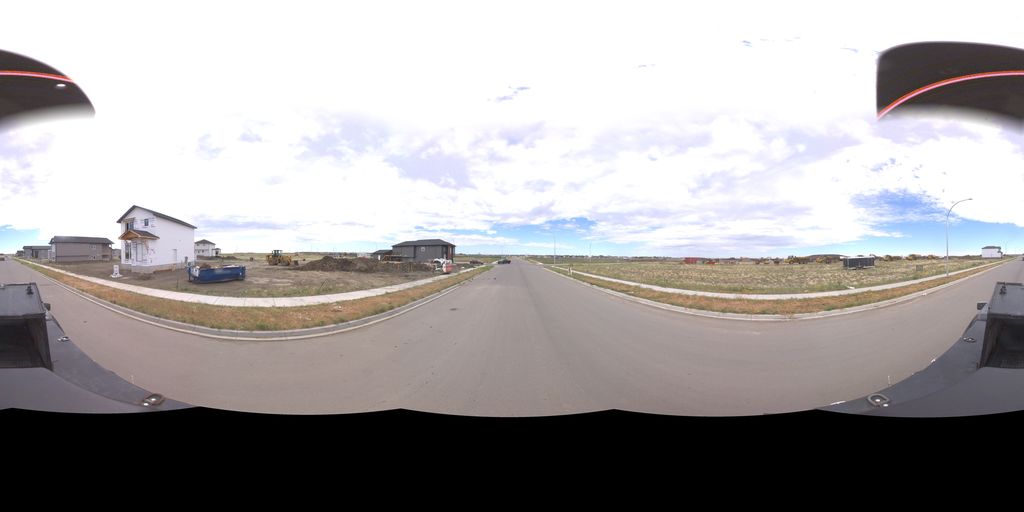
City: saskatoon